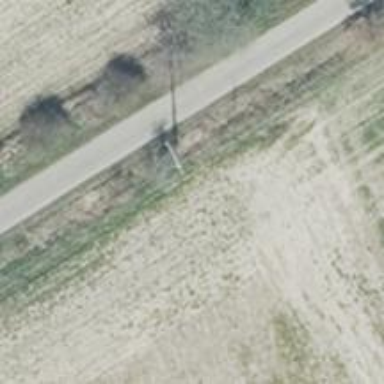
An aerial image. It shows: Power pole.